Question: I have some '<a>' wrapped in a '<li>',
I want to make width of each '<a>' follows width of '<li>' which is same for each '<li>' so all the area of every '<li>' (area of '<a>' too) is clickable.
I set 'width : 100%' in '<a>' then set specific width for '<li>' but didn't work. How can it be done?
Please Help. Thank you very much
This is my code :
HTML :
'''
<ul class='sidenav'>
<?php
foreach ($menu as $key => $value)
{
echo "<li> <a href=".$value[2].".php>".$value[1]."</a> </li>";
}
?>
</ul>
'''
CSS :
'''
#sidenav li{
border : 1px solid red;
padding : 10px 10px 10px 0px;
margin-top : 10px;
width : 250px;
}
#sidenav li a{
border : 1px solid green;
padding : 10px 10px 10px 10px;
width : 100%;
}
'''

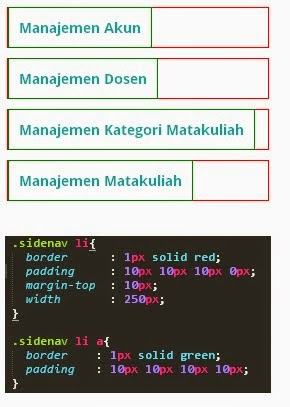
Answer: Make use of 'display:block' property in 'li a'
Here is your code in action <URL>
'''
#sidenav li{
border : 1px solid red;
margin-top : 10px;
width : 250px;
height : 100px;
}
#sidenav li a{
border : 1px solid green;
margin: 0px auto;
display:block; // <-- read about this property
width : 100%; // <-- 100% or parent
height : 100%;
}
'''